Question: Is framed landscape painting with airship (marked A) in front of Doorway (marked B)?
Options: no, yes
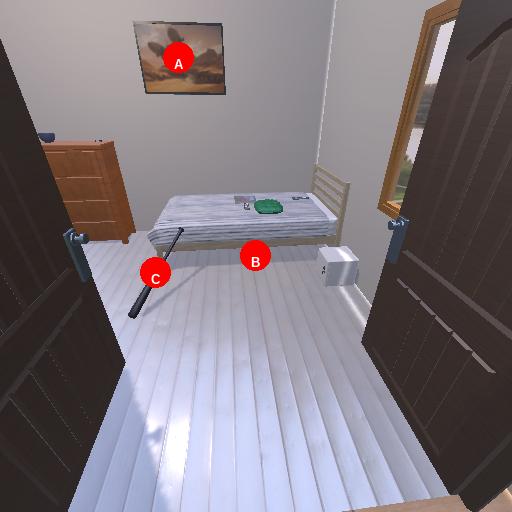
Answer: no